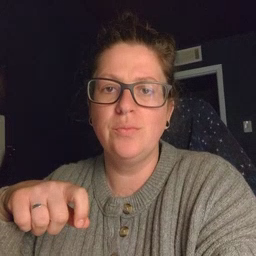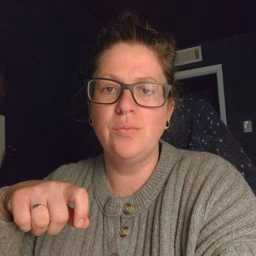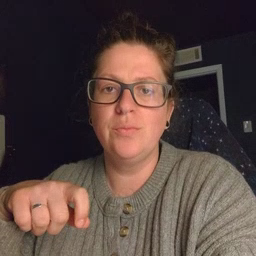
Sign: pencil